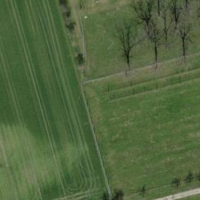
EUNIS habitat code: 52
Species observed at this site:
Corvus corone
Sturnus vulgaris
Dendrocopos major
Corvus cornix
Fringilla coelebs
Lanius collurio
Coloeus monedula
Passer montanus
Turdus merula
Muscicapa striata
Columba palumbus
Parus major
Milvus migrans
Sitta europaea
Phoenicurus phoenicurus
Passer italiae
Saxicola rubicola
Picus viridis
Delichon urbicum